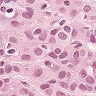
Metastatic tissue present: yes